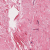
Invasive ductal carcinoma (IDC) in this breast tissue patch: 0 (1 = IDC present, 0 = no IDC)